Question: I've looked at <URL>, not a specific bar.
What I'm looking for is a way to apply <URL> to Angular.
So, I've got a bar chart:
'''
<canvas id="locationBar" class="chart chart-bar" data="chartParams.votes" labels="chartParams.listOfLocations" series="chartParams.series" colours="chartParams.colours" options="chartParams.options"></canvas>
'''
With the following angular code (in a controller of course)
'''
$scope.chartParams = {
listOfLocations: ['Trenzalore','Earth','Caprica','Sol','Tau Ceti'],
votes: [[5,10,6,7,2]],
series: ["Nice Places"],
colours: [{fillColor:getRandomColour()}],
options: {barShowStroke : false}
};
'''
where 'getRandomColour()' would return a random colour.
Right now, the 'colours' field applies this colour to all the bars:

when I actually want a different colour for each bar:
<URL>
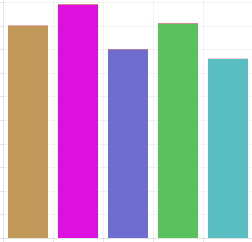
Answer: <URL>
The easiest thing to do was to modify the chart.js source file to accept an array of colors for fillColor rather than a single color string.
If you could get one of the other proposed solutions working, I think it would end up having to be done in a very un-angular way.
Some people may not like tweaking the source, but for how simple and easy it was to do, and it achieves the desired result, and it isn't any less 'angular' in it's solution...let's just call it an improvement to chart.js.
Note that I only modified the "bar" chart to accept an array of colors, because it seems chart.js references the fillColor separately in each chart type. So you should be able to make this modification to work for any of the charts types.
The place you need to modify:
'''
helpers.each(dataset.data,function(dataPoint,index){
//Add a new point for each piece of data, passing any required data to draw.
datasetObject.bars.push(new this.BarClass({
value : dataPoint,
label : data.labels[index],
datasetLabel: dataset.label,
strokeColor : dataset.strokeColor,
fillColor : dataset.fillColor[index], // <- added [index] here
highlightFill : dataset.highlightFill || dataset.fillColor,
highlightStroke : dataset.highlightStroke || dataset.strokeColor
}));
},this);
'''
This block of code can be found in the Chart.type.extend function for the bar chart. Just look for this:
'''
Chart.Type.extend({
name: "Bar",
'''
and look further down inside that function for the place where it pushes the fillColor to the datasetObject.bars.
Now just set up your chart like before, except feed it an array for fillColor:
'''
function($scope){
$scope.chartParams = {
listOfLocations: ['Trenzalore','Earth','Caprica','Sol','Tau Ceti'],
votes: [[5,10,6,7,2]],
series: ["Nice Places"],
colours: [{fillColor:["#FF0000", "#00FF00", "#0000FF", "#00FFFF", "#FFFF00"]}],
options: {barShowStroke : false}
};
}
'''